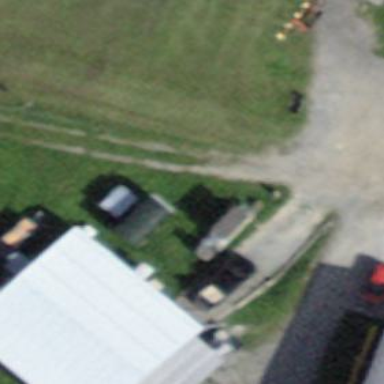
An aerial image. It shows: Farm auxiliary building.